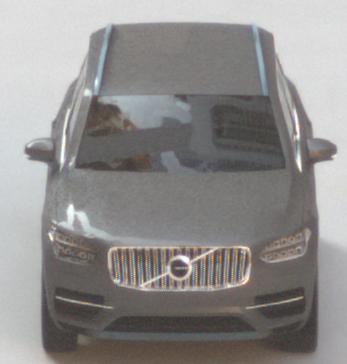
Make: Volvo
Model: XC90 B5
Detailed model: XC90 (L)
Model produced from: 2019/08
Model produced until: 2020/04
Doors: 5
Color: gray
Road condition: dry road
Daytime: morning or afternoon
Contrast: medium contrast